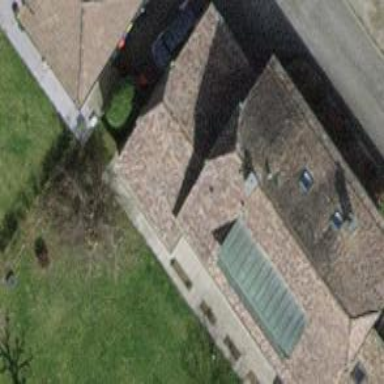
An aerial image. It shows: View of roof of building.